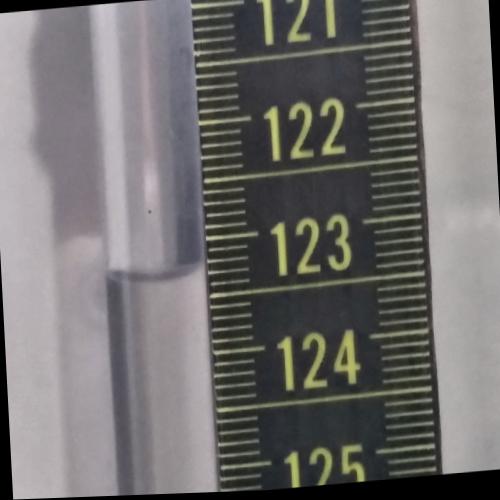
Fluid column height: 123.3 cm